Question: I'm coming to you guys with with two small oddities I can't seem to understand with postgres:
(1)
'''
SELECT "LASTREQUESTED",
(DATE_TRUNC('seconds', CURRENT_TIMESTAMP - "LASTREQUESTED")
- INTERVAL '8 hours') AS "TIME"
FROM "USER" AS u
JOIN "REQUESTLOG" AS r ON u."ID" = r."ID"
ORDER BY "TIME"
'''

I'm calculating when users can make their next request [once every 8 hours], but if you look at entry 16 I get "1 day -06:20:47" instead of "18:00:00" ish, unlike every other line. [The table LASTREQUESTED is a simple timestamp, nothing different here from the other entries for line 16], why is that?
(2)
On the same request, if I try to add a condition on the "TIME" column, the compiler says it doesn't exist although using it to order by is ok. I don't get why.
'''
SELECT (DATE_TRUNC('seconds', CURRENT_TIMESTAMP - "LASTREQUESTED")
- INTERVAL '8 hours') AS "TIME"
FROM "USER" AS u
JOIN "REQUESTLOG" AS r ON u."ID" = r."ID"
WHERE "TIME" > 0
ORDER BY "TIME";
'''
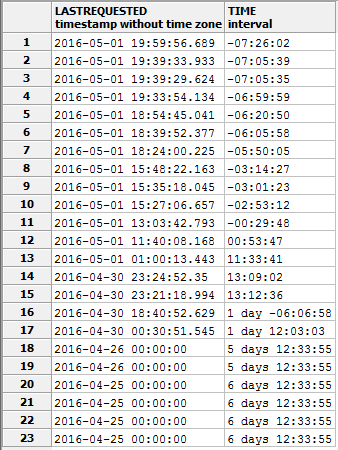
Answer: # Question #1: negative hours but positive days?
According to the <URL>, this is a situation where PostgreSQL differs from the SQL standard:
> According to the SQL standard all fields of an interval value must have the same sign.... PostgreSQL allows the fields to have different signs....Internally interval values are stored as months, days, and seconds. This is done because the number of days in a month varies, and a day can have 23 or 25 hours if a daylight savings time adjustment is involved. The months and days fields are integers while the seconds field can store fractions. ...
You can see a more extreme example of this with the following query:
'''
=# select interval '1 day' - interval '300 hours';
?column?
------------------
1 day -300:00:00
(1 row)
'''
So this is not a single interval in seconds expressed in a strange way; instead, it's an interval of 0 months, +1 day, and -1,080,000.0 seconds. If you are certain that there's no daylight savings time issues with the timestamps that you got these intervals from, you can use <URL> to convert days into 24-hour periods and get an interval that makes more sense:
'''
=# select justify_hours(interval '1 day' - interval '300 hours');
justify_hours
--------------------
-11 days -12:00:00
'''
# Question #2: SELECT columns can't be used in WHERE?
This is standard PostgreSQL behavior. See <URL>. Solutions presented there include:
- Repeat the expression twice, once in the 'SELECT' list, and again in the 'WHERE' clause. (I've done this more times than I want to remember...)'''
SELECT (my - big * expression) AS x
FROM stuff
WHERE (my - big * expression) > 5
ORDER BY x
'''
- Create a subquery without that 'WHERE' filter, and put the 'WHERE' conditions in the outer query'''
SELECT *
FROM (SELECT (my - big * expression) AS x
FROM stuff) AS subquery
WHERE x > 5
ORDER BY x
'''
- Use a 'WITH' statement to achieve something similar to the subquery trick.